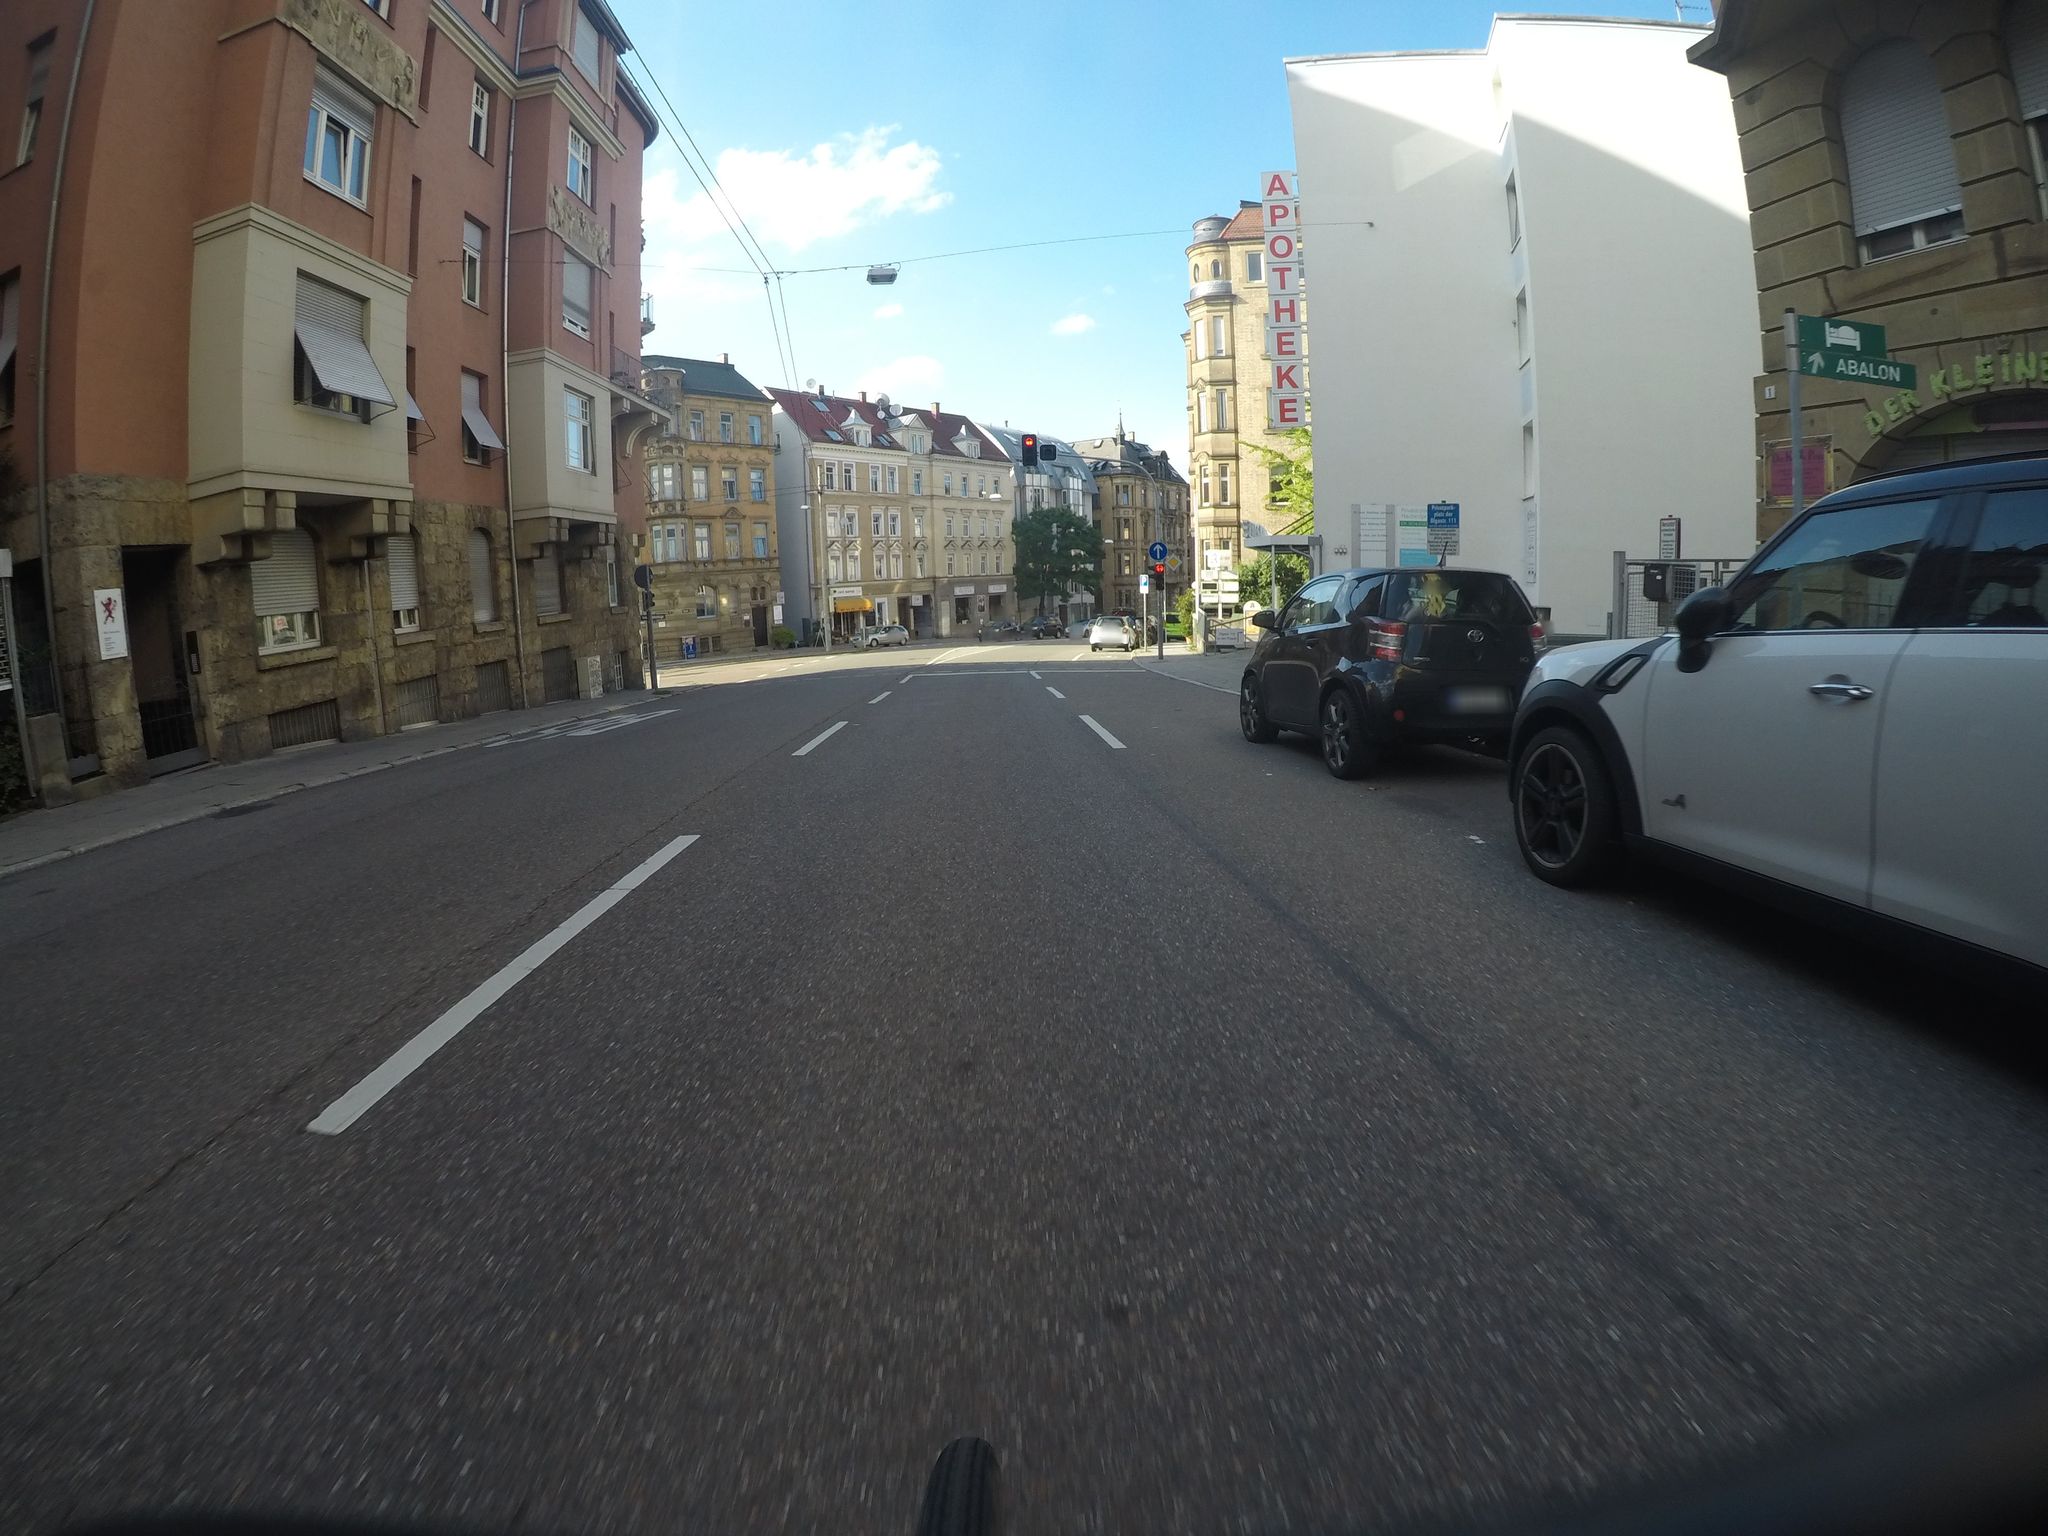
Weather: clear
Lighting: day
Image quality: good
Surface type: driving surface
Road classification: tertiary
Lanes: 2
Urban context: urban centre
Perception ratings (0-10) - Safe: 6.3, Lively: 8.98, Beautiful: 6.14, Boring: 5.14, Depressing: 3.42, Wealthy: 5.74